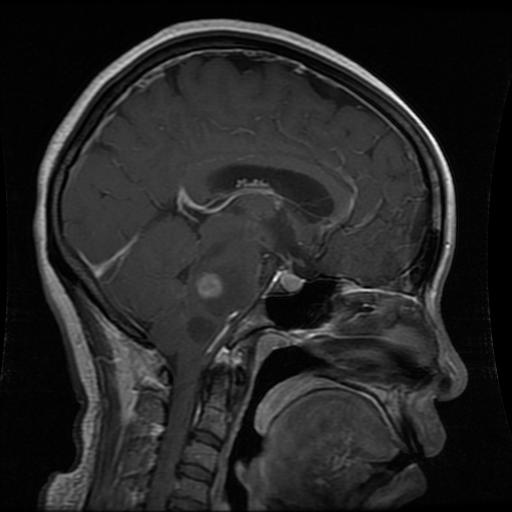
Label: glioma